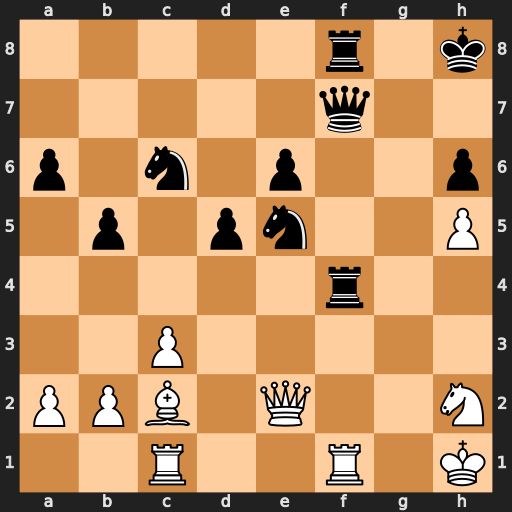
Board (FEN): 5r1k/5q2/p1n1p2p/1p1pn2P/5r2/2P5/PPB1Q2N/2R2R1K
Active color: w
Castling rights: -
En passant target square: -
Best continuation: Rxf4 Qxf4 Rf1